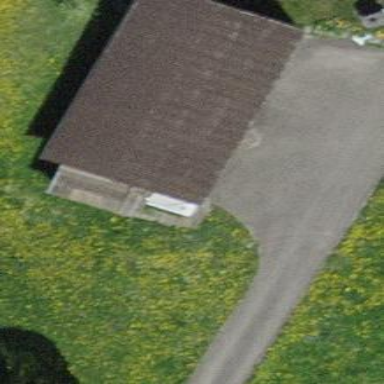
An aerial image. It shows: Barn.